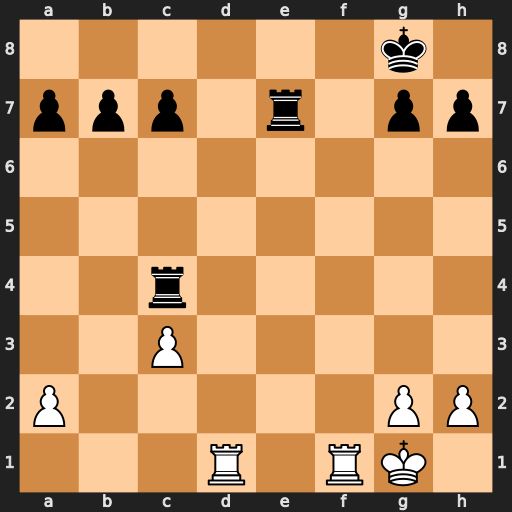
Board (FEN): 6k1/ppp1r1pp/8/8/2r5/2P5/P5PP/3R1RK1
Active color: w
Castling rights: -
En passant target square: -
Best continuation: Rd8+ Re8 Rxe8#